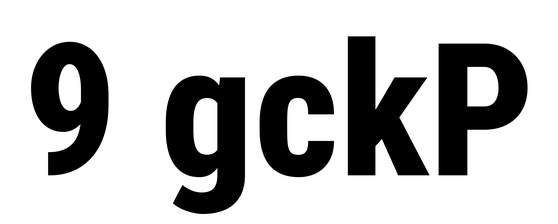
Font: Roboto_Condensed_ExtraBold